Question: I have a img tag in IE9, like '<img id="xxx" />', without "src" attribute . I use js to set its "src", and then use 'removeAttr' function in Jquery to remove the "src" attribute, but here comes the problem.

Notice the picture box, there is no "src" attribute, but the page still show the error image.
How to remove it ?
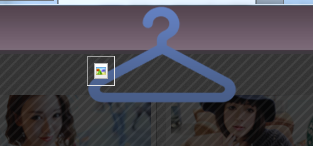
Answer: Just make it 'display:none' with css. For example '$('#that_image').addClass('hidden');' where css is '.hidden {display: none;}'